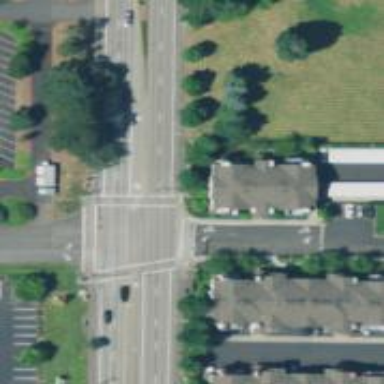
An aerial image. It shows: Crossing on the road.